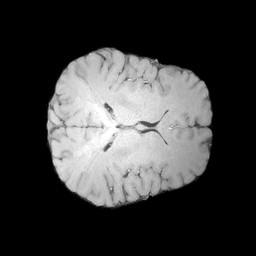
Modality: MP2RAGE
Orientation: axial